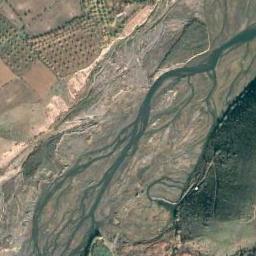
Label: river